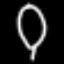
Label: leaf